Question: I have been starting to work with Windows phone and have been struggleing for several days on getting the data that gets populated in the DataContext to populate in a Pivot control that is set up initially through the canned template that comes with VS 2013 in WP 8.1. For some reason, the closest I could get to populating data is showing the namespace instead of the data. I origionally though the issue was with my JSON deserialization, but I have narrowed it down so that I am binding 2 items right into the DataContext of both the Pivot and the Pivot item's DataContext and still no go.
Here is the on Nav Loaded method where the datacontext gets set:
'''
this.Pivot.DataContext = new ObservableCollection<VacationItemViewModel>()
{
new VacationItemViewModel(){Name="Test1", Value="test1"},
new VacationItemViewModel(){Name="Test1", Value="test1"}
};
this.PivotItem.DataContext = new ObservableCollection<VacationItemViewModel>()
{
new VacationItemViewModel(){Name="Test1", Value="test1"},
new VacationItemViewModel(){Name="Test1", Value="test1"}
};
'''
Here is the XAML page that is the View for this code:
'''
<Page
x:Class="PivotAppUltimateTest.PivotPage"
xmlns="http://schemas.microsoft.com/winfx/2006/xaml/presentation"
xmlns:x="http://schemas.microsoft.com/winfx/2006/xaml"
xmlns:local="using:PivotAppUltimateTest"
xmlns:d="http://schemas.microsoft.com/expression/blend/2008"
xmlns:mc="http://schemas.openxmlformats.org/markup-compatibility/2006"
xmlns:data="using:PivotAppUltimateTest.DataModel"
mc:Ignorable="d"
DataContext="{Binding DefaultViewModel, RelativeSource={RelativeSource Self}}"
Background="{ThemeResource ApplicationPageBackgroundThemeBrush}">
<Page.Transitions>
<TransitionCollection>
<NavigationThemeTransition>
<NavigationThemeTransition.DefaultNavigationTransitionInfo>
<CommonNavigationTransitionInfo IsStaggeringEnabled="True"/>
</NavigationThemeTransition.DefaultNavigationTransitionInfo>
</NavigationThemeTransition>
</TransitionCollection>
</Page.Transitions>
<Grid>
<Pivot x:Uid="Pivot"
Title="MY APPLICATION"
x:Name="Pivot" CommonNavigationTransitionInfo.IsStaggerElement="True"
Margin="0,12,0,0" ItemsSource="{Binding}" >
<PivotItem
x:Name="PivotItem"
Header="first">
<ListView
ItemsSource="{Binding VacationItemViewModel}">
<ListView.ItemTemplate>
<DataTemplate>
<StackPanel Margin="0,0,0,24">
<TextBlock
Text="{Binding Name}"
TextWrapping="WrapWholeWords"
Pivot.SlideInAnimationGroup="1"
CommonNavigationTransitionInfo.IsStaggerElement="True"
Style="{ThemeResource ListViewItemTextBlockStyle}"/>
<TextBlock
Text="{Binding Value}"
TextWrapping="WrapWholeWords"
Pivot.SlideInAnimationGroup="2"
CommonNavigationTransitionInfo.IsStaggerElement="True"
Style="{ThemeResource ListViewItemContentTextBlockStyle}"/>
</StackPanel>
</DataTemplate>
</ListView.ItemTemplate>
</ListView>
</PivotItem>
</Pivot>
<!--Pivot item one-->
<!--<PivotItem
x:Uid="PivotItem1"
Header="first"
DataContext="{Binding Vacation}"
d:DataContext="{Binding Vacations[0], Source={d:DesignData Source=/DataModel/VacationData.json, Type=data:VacationDataSource}}"
CommonNavigationTransitionInfo.IsStaggerElement="True">
-->
<!--Double line list with text wrapping-->
<!--
<ListView
ItemsSource="{Binding Items}"
IsItemClickEnabled="True"
ItemClick="ItemView_ItemClick"
ContinuumNavigationTransitionInfo.ExitElementContainer="True"
Margin="12,0,0,0">
<ListView.ItemTemplate>
<DataTemplate>
<StackPanel Margin="0,0,0,24">
<TextBlock
Text="{Binding Name}"
TextWrapping="WrapWholeWords"
Pivot.SlideInAnimationGroup="1"
CommonNavigationTransitionInfo.IsStaggerElement="True"
Style="{ThemeResource ListViewItemTextBlockStyle}"/>
<TextBlock
Text="{Binding VacationSummary}"
TextWrapping="WrapWholeWords"
Pivot.SlideInAnimationGroup="2"
CommonNavigationTransitionInfo.IsStaggerElement="True"
Style="{ThemeResource ListViewItemContentTextBlockStyle}"/>
</StackPanel>
</DataTemplate>
</ListView.ItemTemplate>
</ListView>
</PivotItem>
-->
<!--Pivot item two-->
<!--
<PivotItem
x:Uid="PivotItem2"
Header="second"
DataContext="{Binding SecondGroup}"
d:DataContext="{Binding Groups[1], Source={d:DesignData Source=/DataModel/SampleData.json, Type=data:SampleDataSource}}">
-->
<!--Double line list no text wrapping-->
<!--
<ListView
ItemsSource="{Binding Items}"
Margin="12,0,0,0"
IsItemClickEnabled="True"
ItemClick="ItemView_ItemClick"
Loaded="SecondPivot_Loaded"
ContinuumNavigationTransitionInfo.ExitElementContainer="True">
<ListView.ItemTemplate>
<DataTemplate>
<StackPanel Margin="0,0,0,24">
<TextBlock
Text="{Binding Title}"
Pivot.SlideInAnimationGroup="1"
CommonNavigationTransitionInfo.IsStaggerElement="True"
Style="{StaticResource ListViewItemTextBlockStyle}"/>
<TextBlock
Text="{Binding Description}"
Pivot.SlideInAnimationGroup="2"
CommonNavigationTransitionInfo.IsStaggerElement="True"
Style="{StaticResource ListViewItemContentTextBlockStyle}"/>
</StackPanel>
</DataTemplate>
</ListView.ItemTemplate>
</ListView>
</PivotItem>
</Pivot>-->
</Grid>
<Page.BottomAppBar>
<CommandBar>
<AppBarButton x:Uid="AddAppBarButton" x:Name="AddAppBarButton" Label="add" Icon="Add" Click="AddAppBarButton_Click" />
<CommandBar.SecondaryCommands>
<AppBarButton x:Uid="SecondaryButton1" x:Name="SecondaryButton1" Label="secondary command 1" />
<AppBarButton x:Uid="SecondaryButton2" x:Name="SecondaryButton2" Label="secondary command 2" />
</CommandBar.SecondaryCommands>
</CommandBar>
</Page.BottomAppBar>
'''
VacationItemViewModel class
'''
[DataContract]
public class VacationItemViewModel : BaseViewModel, INotifyPropertyChanged
{
private string _name;
private string _value;
[DataMember]
public string Name
{
get { return _name; }
set { this.SetProperty(ref _name, value); }
}
[DataMember]
public string Value
{
get { return _value; }
set { this.SetProperty(ref _value, value); }
}
public event PropertyChangedEventHandler PropertyChanged;
protected bool SetProperty<T>(ref T storage, T value, [CallerMemberName] String propertyName = null)
{
if (object.Equals(storage, value))
return false;
storage = value;
this.OnPropertyChanged(propertyName);
return true;
}
protected void OnPropertyChanged([CallerMemberName] string propertyName = null)
{
var eventHandler = this.PropertyChanged;
if (eventHandler != null)
eventHandler(this, new PropertyChangedEventArgs(propertyName));
}
}
'''
UPDATE: updated code according to answer below. Here is what I am now receiving:

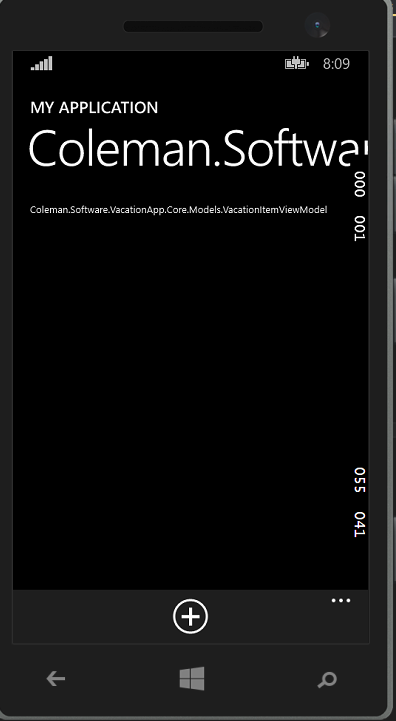
Answer: If you want to fulfill your Pivot with a Collection of Items then you will need an 'ItemTemplate'. Simple example can look like this:
In XAML:
'''
<Pivot Title="MY APPLICATION" x:Name="myPivot" CommonNavigationTransitionInfo.IsStaggerElement="True"
Margin="0,12,0,0" ItemsSource="{Binding}">
<Pivot.HeaderTemplate>
<DataTemplate>
<TextBlock Text="{Binding Header}"/>
</DataTemplate>
</Pivot.HeaderTemplate>
<Pivot.ItemTemplate>
<DataTemplate>
<ListView ItemsSource="{Binding VacationItemViewModelItems}">
<ListView.ItemTemplate>
<DataTemplate>
<StackPanel Margin="0,0,0,24">
<TextBlock Text="{Binding Name}" TextWrapping="WrapWholeWords"
Pivot.SlideInAnimationGroup="1" CommonNavigationTransitionInfo.IsStaggerElement="True"/>
<TextBlock Text="{Binding Value}" TextWrapping="WrapWholeWords"
Pivot.SlideInAnimationGroup="2" CommonNavigationTransitionInfo.IsStaggerElement="True"/>
</StackPanel>
</DataTemplate>
</ListView.ItemTemplate>
</ListView>
</DataTemplate>
</Pivot.ItemTemplate>
</Pivot>
'''
In code behind you need to define properties for your items (I've extended class of your item):
'''
public class VacationItemViewModel : BaseViewModel, INotifyPropertyChanged
{
public string Header { get; set; }
private string _name;
private string _value;
[DataMember]
public string Name
{
get { return _name; }
set { this.SetProperty(ref _name, value); }
}
[DataMember]
public string Value
{
get { return _value; }
set { this.SetProperty(ref _value, value); }
}
private ObservableCollection<VacationItemViewModel> vacationItemViewModelItems = new ObservableCollection<VacationItemViewModel>();
public ObservableCollection<VacationItemViewModel> VacationItemViewModelItems
{
get { return vacationItemViewModelItems; }
set { vacationItemViewModelItems = value; }
}
// ...
}
'''
Then you can create items:
'''
ObservableCollection<VacationItemViewModel> myPivotItems = new ObservableCollection<VacationItemViewModel>()
{
new VacationItemViewModel(){Name="Test1", Value="test1", Header="First Item"},
new VacationItemViewModel(){Name="Test1", Value="test1", Header="Second Item"}
};
foreach (var item in myPivotItems)
{
item.VacationItemViewModelItems = new ObservableCollection<VacationItemViewModel>()
{
new VacationItemViewModel(){Name="Test1", Value="test1"},
new VacationItemViewModel(){Name="Test1", Value="test1"}
};
}
this.myPivot.DataContext = myPivotItems;
'''
The code above still needs many improvements and so on, but should fulfill Pivot with Items, basing on ItemTemplate.
Also avoid naming Controls/Objects with the same name as Type - e.g. '<Pivot Name="Pivot" ...'